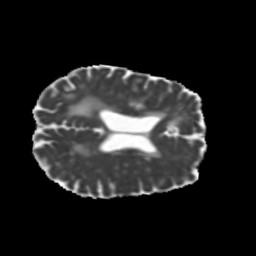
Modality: MD
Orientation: axial
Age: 56
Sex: male
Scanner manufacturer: siemens
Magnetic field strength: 3 T
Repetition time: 5.25 s
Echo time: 0.08 s